Question: I am having trouble making the '<h2 class="feature_description_content">' vertically align with the image to it's left. You can see that it's quite a bit lower than the top of the image, and I can't seem to find the css that is responsible for it.
Here's an image:

Here is the code:
'''
<div class="feature feature-item-248">
<img class="main" src="http://www.bolistylus.com/wp-content/uploads/uclaproduct.png" alt="" /></p>
<div class="feature_description">
<div class="feature_description_header">
<h2 class="descript-heading">PERFECTLY WEIGHTED</h2>
</div>
<div class="feature_description_content">
<p>Touch screens have simplified technology, but there has yet to be a way to capture the precision of a calligrapher or the stroke of an artist. Not only should it meet your needs, but a stylus should have style.</p>
</div></div>
</p></div>
'''
Thanks
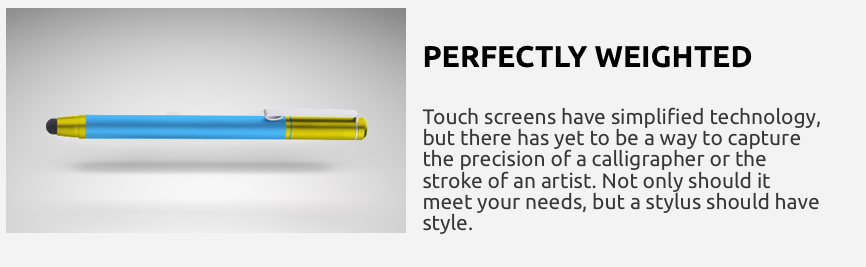
Answer: Set its 'margin-top: 0;' - simple :)